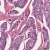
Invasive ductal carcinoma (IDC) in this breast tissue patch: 1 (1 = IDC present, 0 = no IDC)